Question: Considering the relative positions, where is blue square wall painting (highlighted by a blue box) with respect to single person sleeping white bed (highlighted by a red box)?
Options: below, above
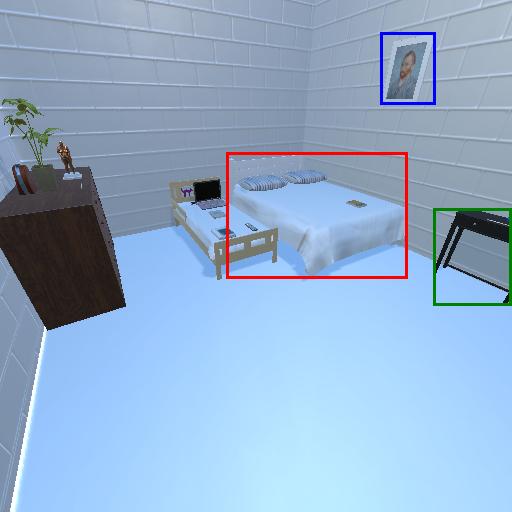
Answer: below